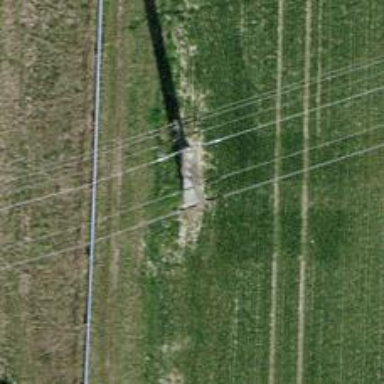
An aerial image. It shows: Power pole.